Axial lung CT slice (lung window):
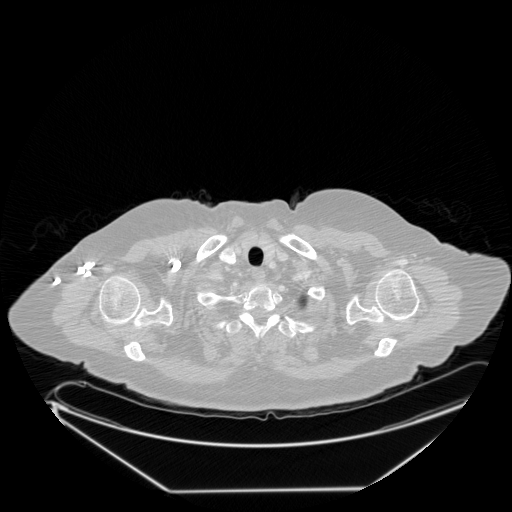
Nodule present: no